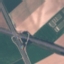
Label: Highway